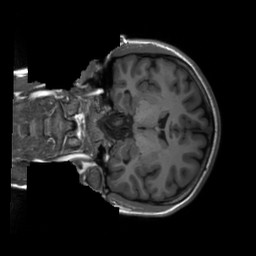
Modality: T1w
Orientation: coronal
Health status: healthy
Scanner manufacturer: siemens
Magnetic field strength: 3 T
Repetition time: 2.3 s
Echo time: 0.00207 s